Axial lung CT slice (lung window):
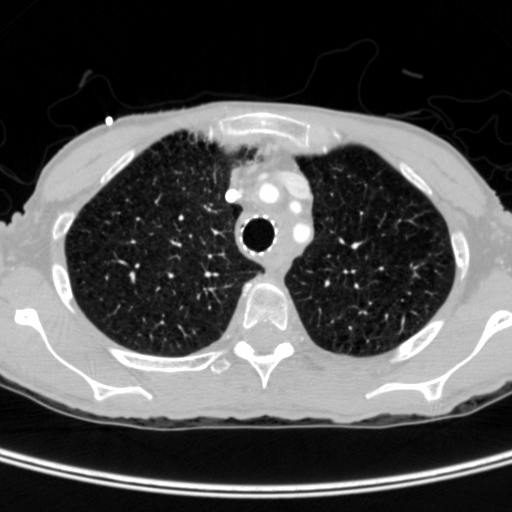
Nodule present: no